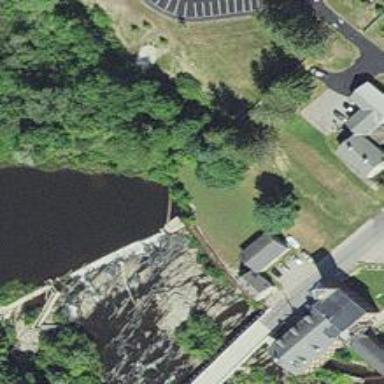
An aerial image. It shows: Dam along waterway.